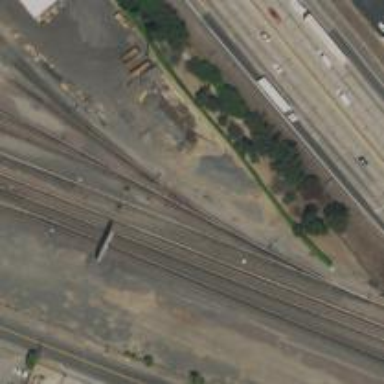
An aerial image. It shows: Railway siding for service.